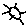
Label: sun